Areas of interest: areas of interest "Dezhou Station Bus Parking Lot"
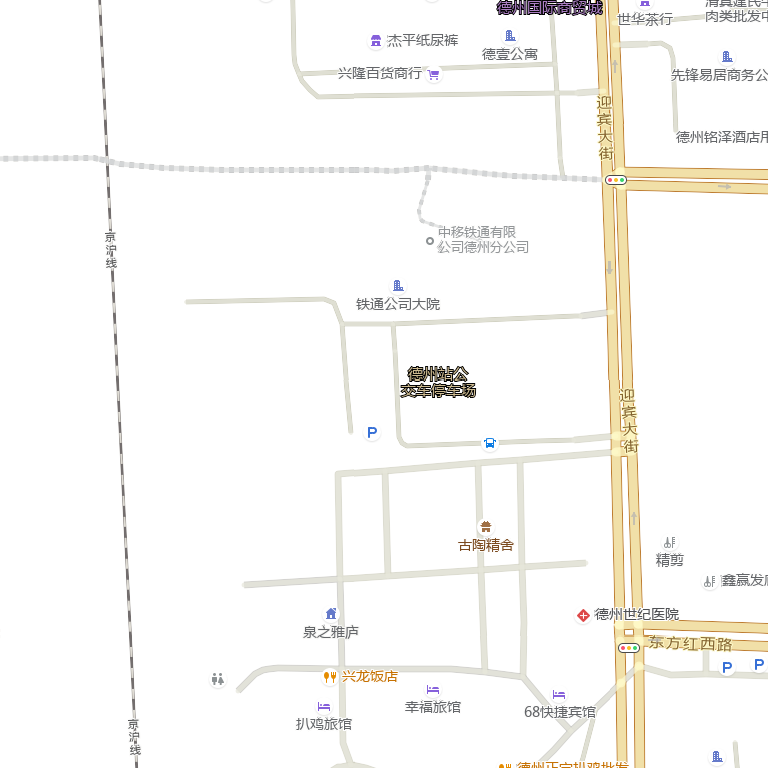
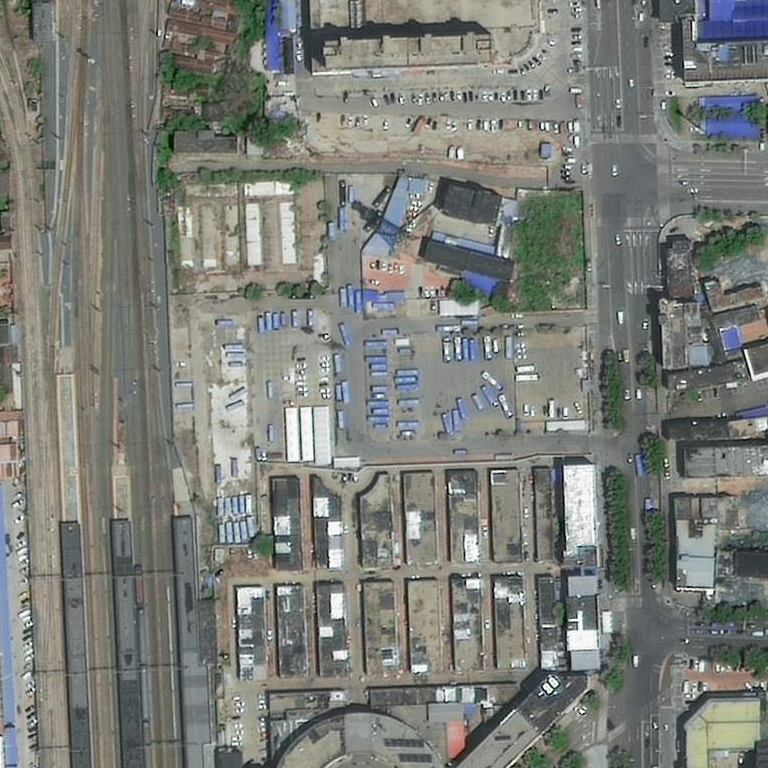